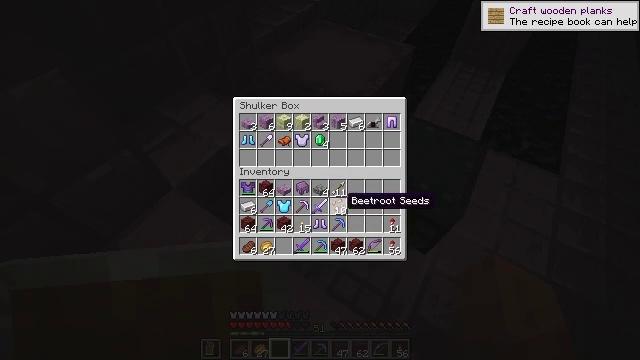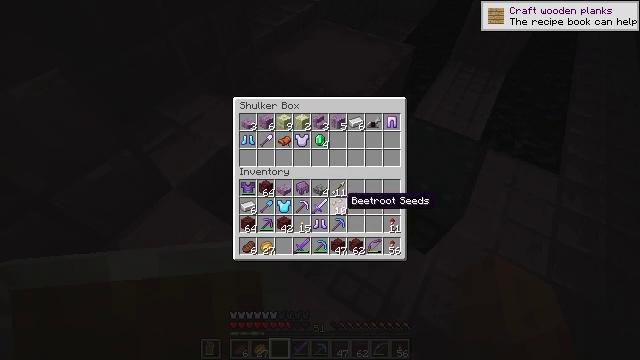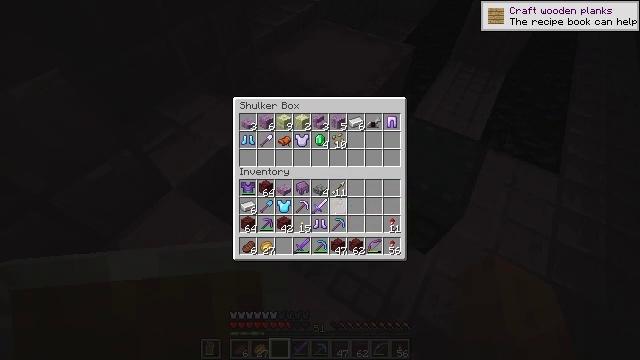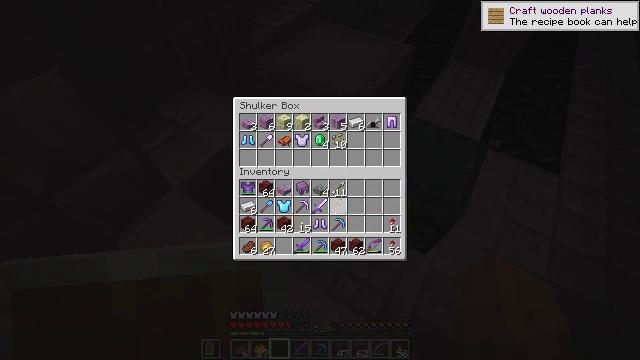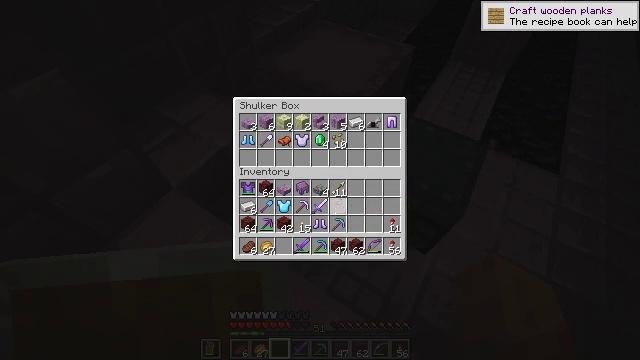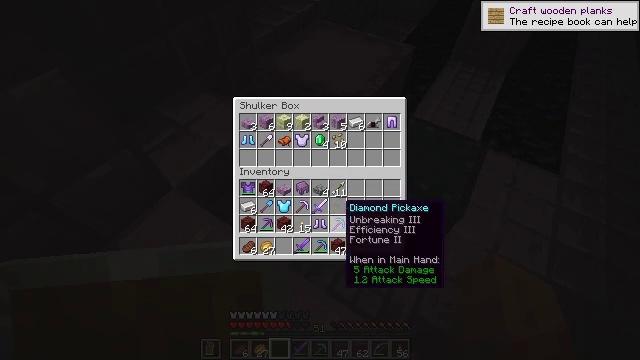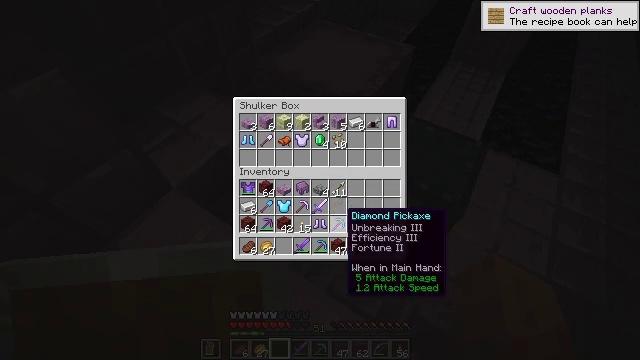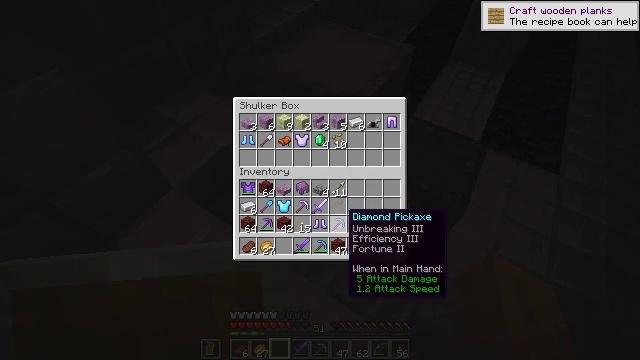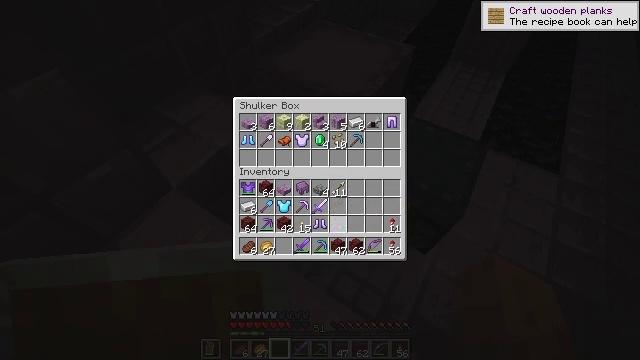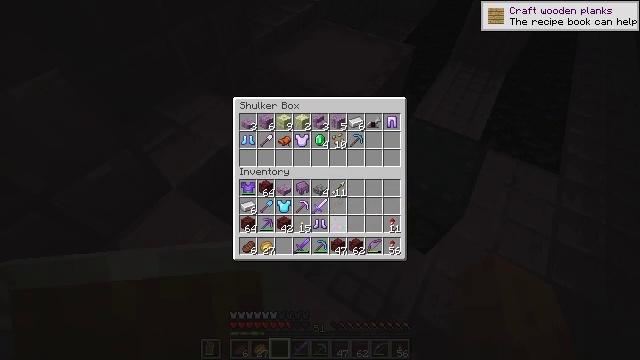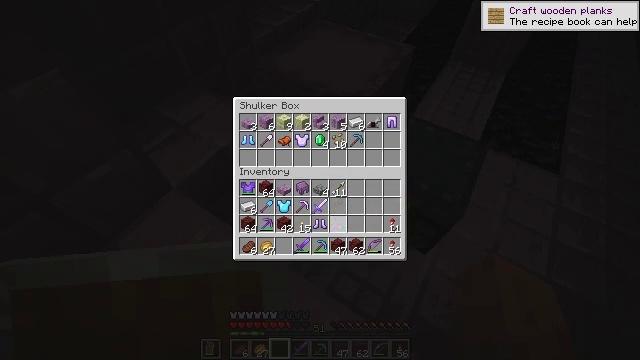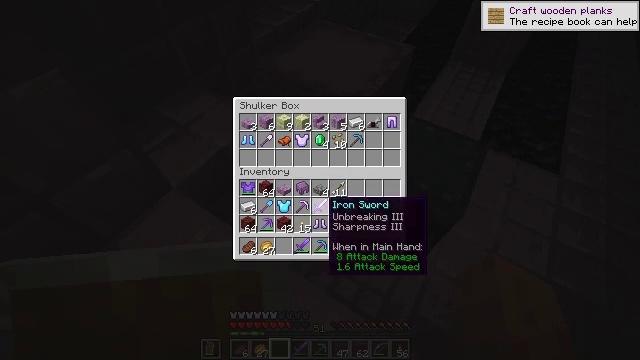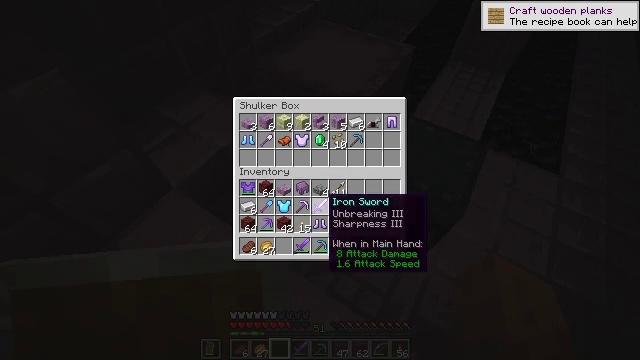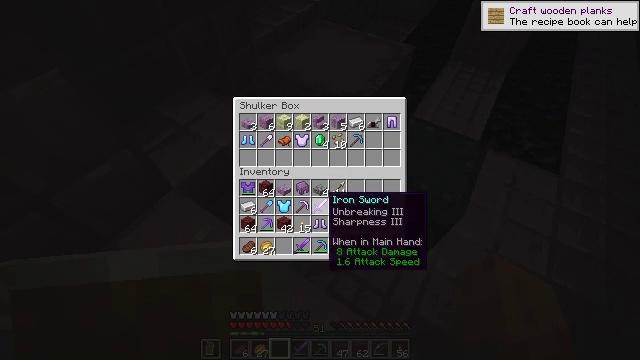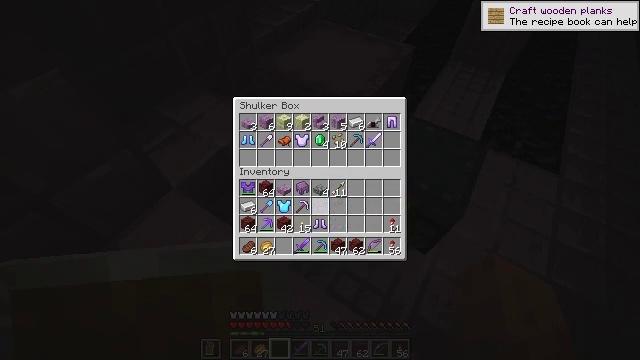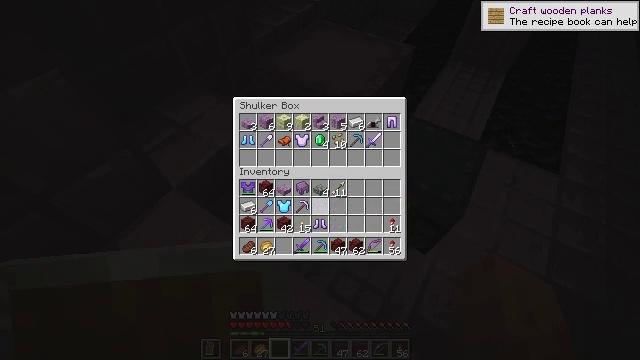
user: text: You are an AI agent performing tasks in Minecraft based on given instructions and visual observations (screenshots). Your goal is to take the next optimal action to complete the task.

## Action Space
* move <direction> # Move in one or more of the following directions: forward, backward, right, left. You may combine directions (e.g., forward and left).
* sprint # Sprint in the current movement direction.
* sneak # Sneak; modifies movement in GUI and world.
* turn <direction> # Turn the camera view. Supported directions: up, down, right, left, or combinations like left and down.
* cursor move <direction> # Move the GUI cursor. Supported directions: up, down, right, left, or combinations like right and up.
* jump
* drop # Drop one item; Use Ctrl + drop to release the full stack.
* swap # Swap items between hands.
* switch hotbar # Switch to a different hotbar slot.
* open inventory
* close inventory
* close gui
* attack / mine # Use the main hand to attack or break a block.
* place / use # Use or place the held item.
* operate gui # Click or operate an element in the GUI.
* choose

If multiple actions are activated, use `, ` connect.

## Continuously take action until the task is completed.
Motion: motion action
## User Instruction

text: Mine the shulker box.
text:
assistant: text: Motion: sneak
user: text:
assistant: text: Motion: sneak, choose
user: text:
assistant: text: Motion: sneak, choose
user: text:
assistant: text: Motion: sneak, choose
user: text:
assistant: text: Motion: sneak, cursor move down
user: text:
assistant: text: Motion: sneak, cursor move down
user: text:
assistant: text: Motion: sneak
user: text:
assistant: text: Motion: sneak, choose
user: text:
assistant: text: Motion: sneak, choose
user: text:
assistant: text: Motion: sneak, cursor move left
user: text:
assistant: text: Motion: sneak, cursor move left and up
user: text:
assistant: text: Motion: sneak
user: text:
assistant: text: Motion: sneak
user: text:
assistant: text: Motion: sneak, choose
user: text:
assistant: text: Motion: sneak, choose
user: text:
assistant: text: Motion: sneak, choose
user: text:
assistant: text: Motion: sneak
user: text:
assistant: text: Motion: sneak
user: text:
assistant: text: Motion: sneak
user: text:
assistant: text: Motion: sneak, choose
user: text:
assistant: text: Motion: sneak, choose
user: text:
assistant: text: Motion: sneak, choose
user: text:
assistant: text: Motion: sneak, choose
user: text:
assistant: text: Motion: sneak, cursor move left
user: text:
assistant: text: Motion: sneak, cursor move left and up
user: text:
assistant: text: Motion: sneak
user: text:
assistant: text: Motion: sneak
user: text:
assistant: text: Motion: sneak, choose
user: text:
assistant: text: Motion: sneak, choose
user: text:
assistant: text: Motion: sneak, choose